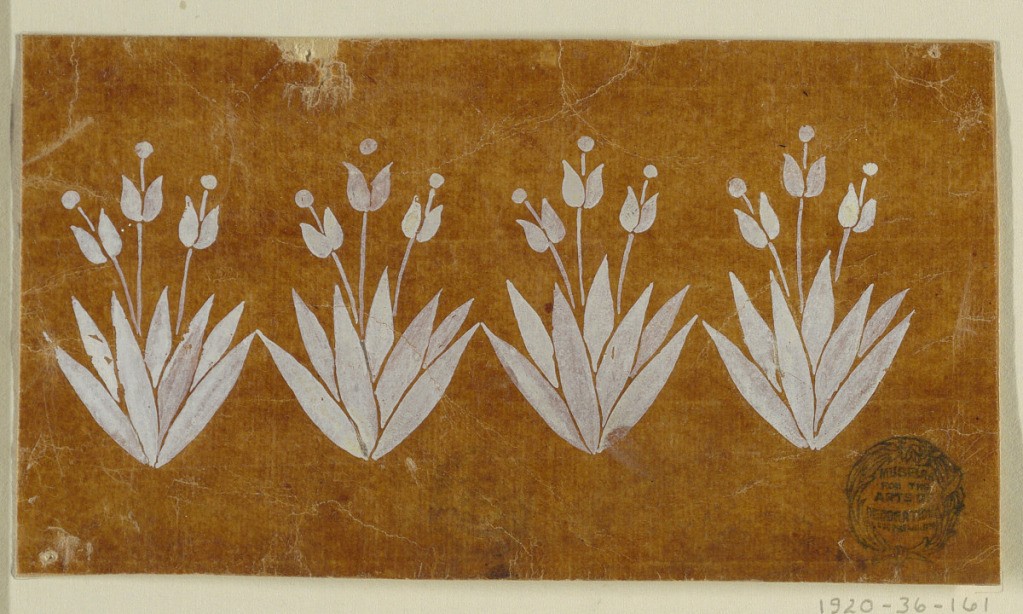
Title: Design for an Embroidered or Woven Horizontal Border of the "Fabrique de St. Ruf"
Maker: Fabrique de Saint Ruf, Lyon, France
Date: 1805–1815
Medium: Brush and white gouache on glazed tracing paper
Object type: Drawing
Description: A row of four plants.